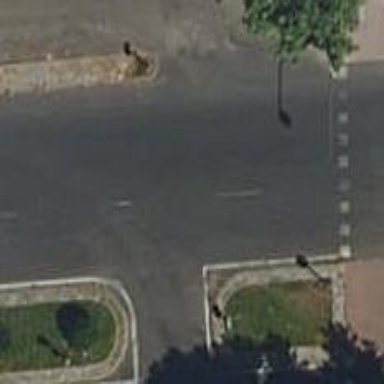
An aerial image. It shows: Road with traffic signals.